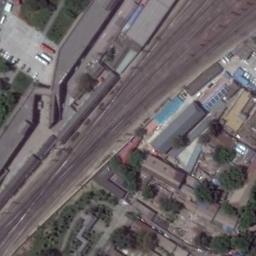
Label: railway